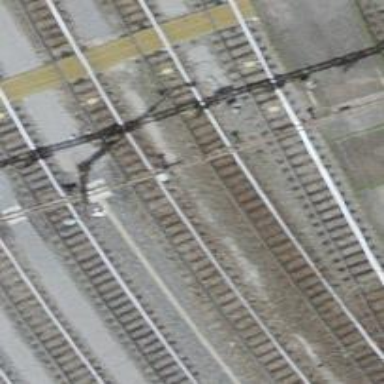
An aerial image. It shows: Railway signal.